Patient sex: M
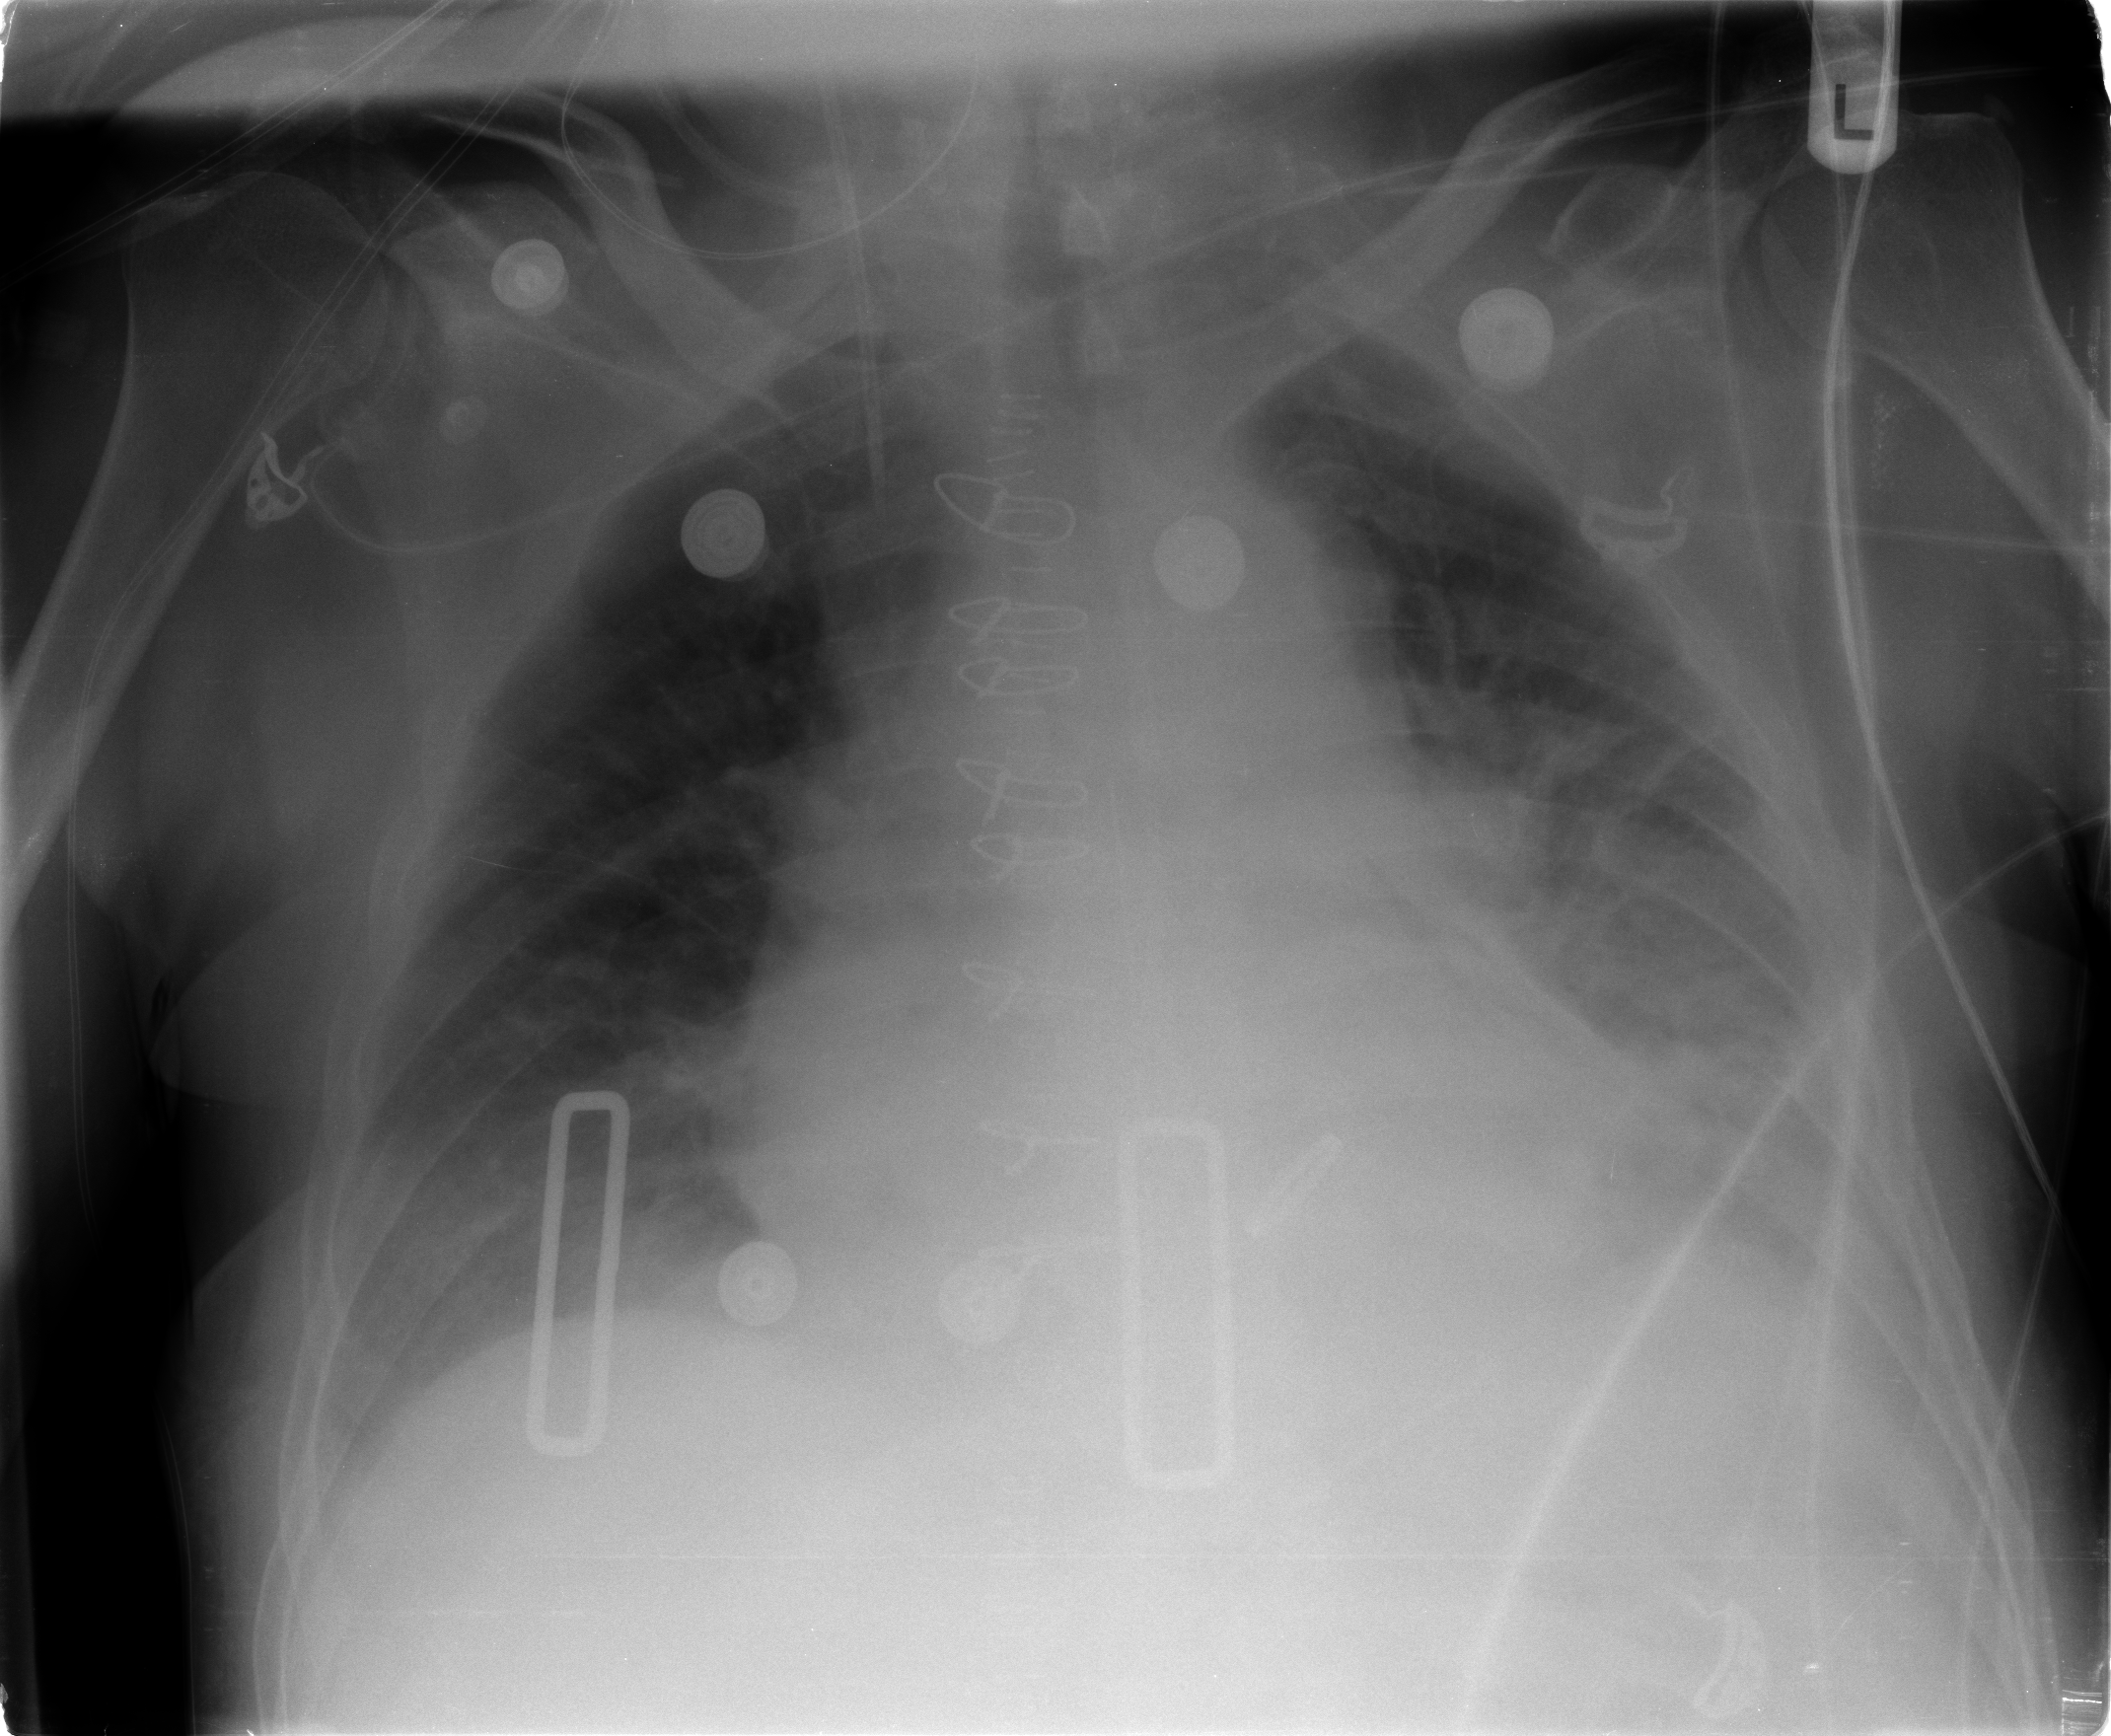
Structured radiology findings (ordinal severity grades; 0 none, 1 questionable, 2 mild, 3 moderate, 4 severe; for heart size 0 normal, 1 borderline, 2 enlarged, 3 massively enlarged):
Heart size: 2
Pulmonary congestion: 0
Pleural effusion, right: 0
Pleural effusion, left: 2
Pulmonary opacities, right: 0
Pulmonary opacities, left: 2
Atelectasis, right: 0
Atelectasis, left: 2